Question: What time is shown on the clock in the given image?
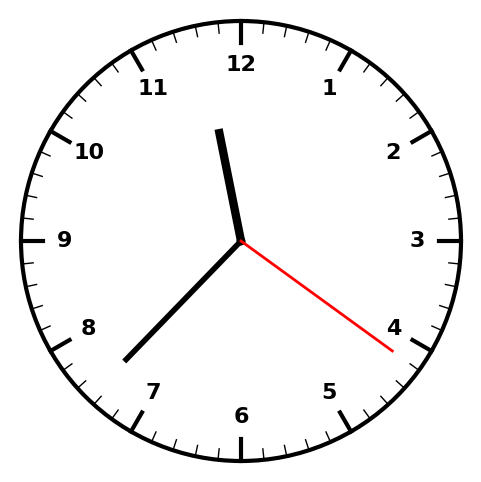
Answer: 11:37:21